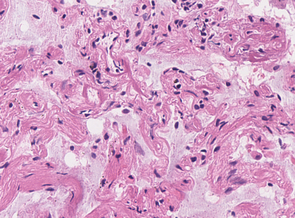
Tumor epithelial tissue: no
Tumor-associated stroma tissue: no
Normal tissue: yes